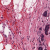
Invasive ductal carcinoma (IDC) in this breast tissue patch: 0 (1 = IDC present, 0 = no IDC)